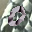
Label: 0